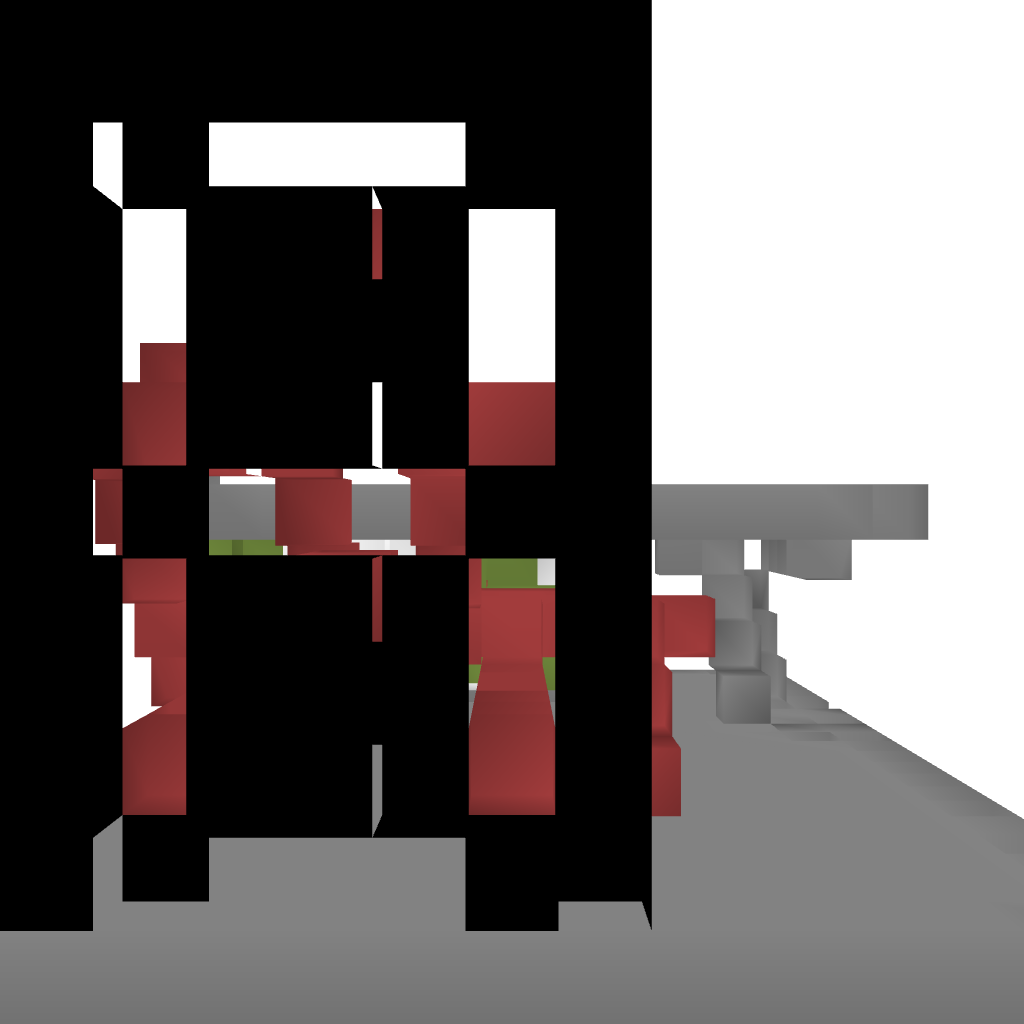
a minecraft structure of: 9-0 Countdown bad low quality